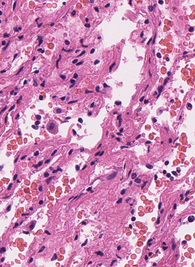
Tumor epithelial tissue: no
Tumor-associated stroma tissue: no
Normal tissue: yes